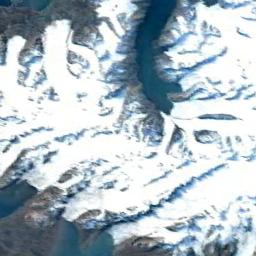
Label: snowberg